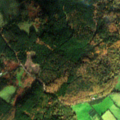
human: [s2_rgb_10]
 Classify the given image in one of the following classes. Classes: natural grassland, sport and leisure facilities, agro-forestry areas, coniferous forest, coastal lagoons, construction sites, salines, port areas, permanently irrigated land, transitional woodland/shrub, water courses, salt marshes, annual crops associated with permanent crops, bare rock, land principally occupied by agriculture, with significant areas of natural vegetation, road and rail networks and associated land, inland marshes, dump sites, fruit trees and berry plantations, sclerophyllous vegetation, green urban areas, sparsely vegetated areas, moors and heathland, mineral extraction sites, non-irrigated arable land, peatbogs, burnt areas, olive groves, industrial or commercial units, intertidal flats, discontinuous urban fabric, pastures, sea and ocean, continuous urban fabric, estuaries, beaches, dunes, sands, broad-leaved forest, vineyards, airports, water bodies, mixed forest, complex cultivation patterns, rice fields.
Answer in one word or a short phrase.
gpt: pastures, broad-leaved forest, coniferous forest, transitional woodland/shrub